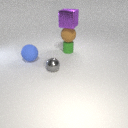
large purple metal cube above large brown rubber sphere